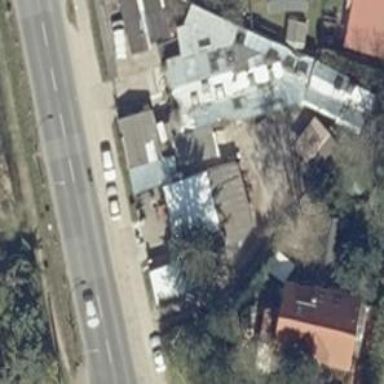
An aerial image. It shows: Restaurant.